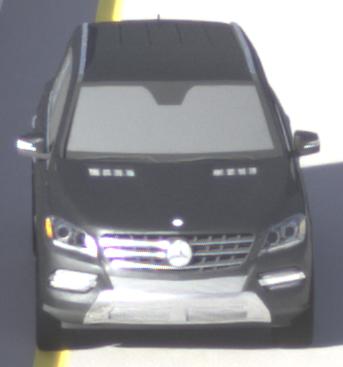
Make: Mercedes-Benz
Model: ML 350
Detailed model: M-Class (166)
Model produced from: 2011/11
Model produced until: 2014/10
Doors: 5
Color: gray
Road condition: dry road
Daytime: morning or afternoon
Contrast: high contrast